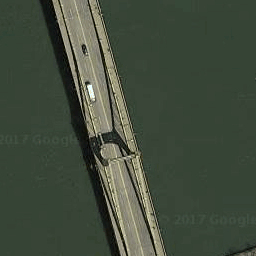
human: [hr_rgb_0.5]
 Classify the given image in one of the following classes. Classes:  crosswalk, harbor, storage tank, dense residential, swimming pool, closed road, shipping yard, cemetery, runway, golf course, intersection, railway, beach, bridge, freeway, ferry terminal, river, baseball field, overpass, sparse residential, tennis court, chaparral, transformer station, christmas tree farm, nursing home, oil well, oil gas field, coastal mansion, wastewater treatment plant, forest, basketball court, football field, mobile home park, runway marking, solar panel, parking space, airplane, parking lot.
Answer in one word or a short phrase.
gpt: bridge